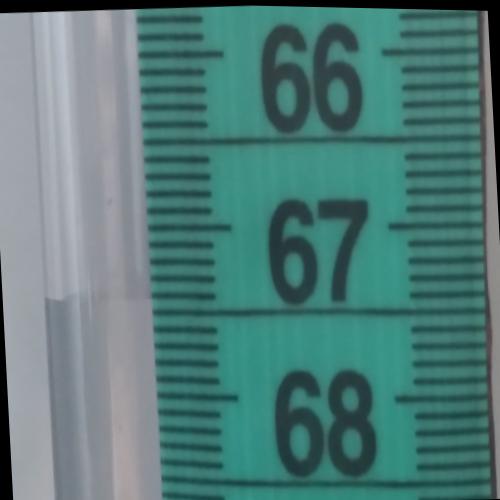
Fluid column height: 67.4 cm